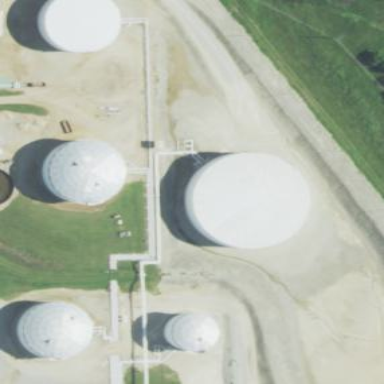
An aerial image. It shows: Storage tank which is man-made and housed in building.